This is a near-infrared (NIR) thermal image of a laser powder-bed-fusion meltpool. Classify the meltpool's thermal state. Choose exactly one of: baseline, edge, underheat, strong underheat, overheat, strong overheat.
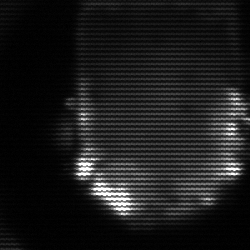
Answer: baseline